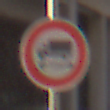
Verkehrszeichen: TatsaechlicheLaenge
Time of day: Midday
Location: Outdoor (Urban)
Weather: Clear
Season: NotSpecified
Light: Natural